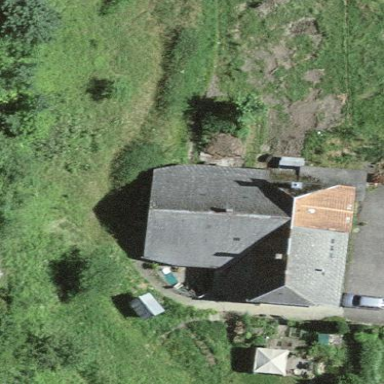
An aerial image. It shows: Farm building.